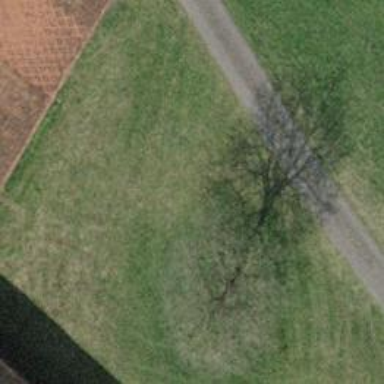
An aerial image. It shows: Single tag "natural: tree."